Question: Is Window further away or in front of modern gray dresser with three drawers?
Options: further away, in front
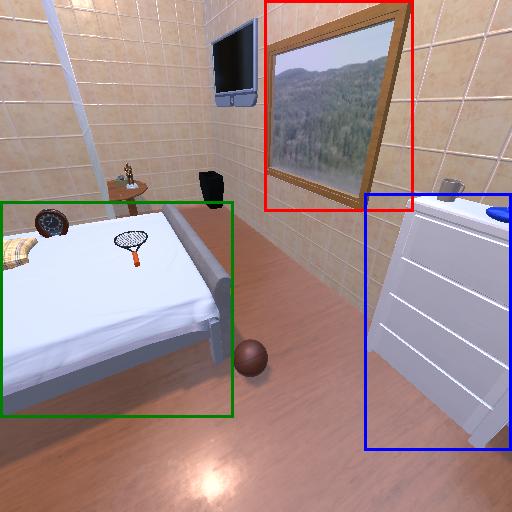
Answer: further away